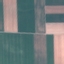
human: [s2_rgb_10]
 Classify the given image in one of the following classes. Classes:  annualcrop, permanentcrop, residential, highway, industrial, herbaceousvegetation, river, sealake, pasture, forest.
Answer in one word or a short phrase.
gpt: AnnualCrop